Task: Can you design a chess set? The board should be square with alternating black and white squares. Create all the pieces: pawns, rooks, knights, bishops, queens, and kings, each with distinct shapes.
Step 5166:
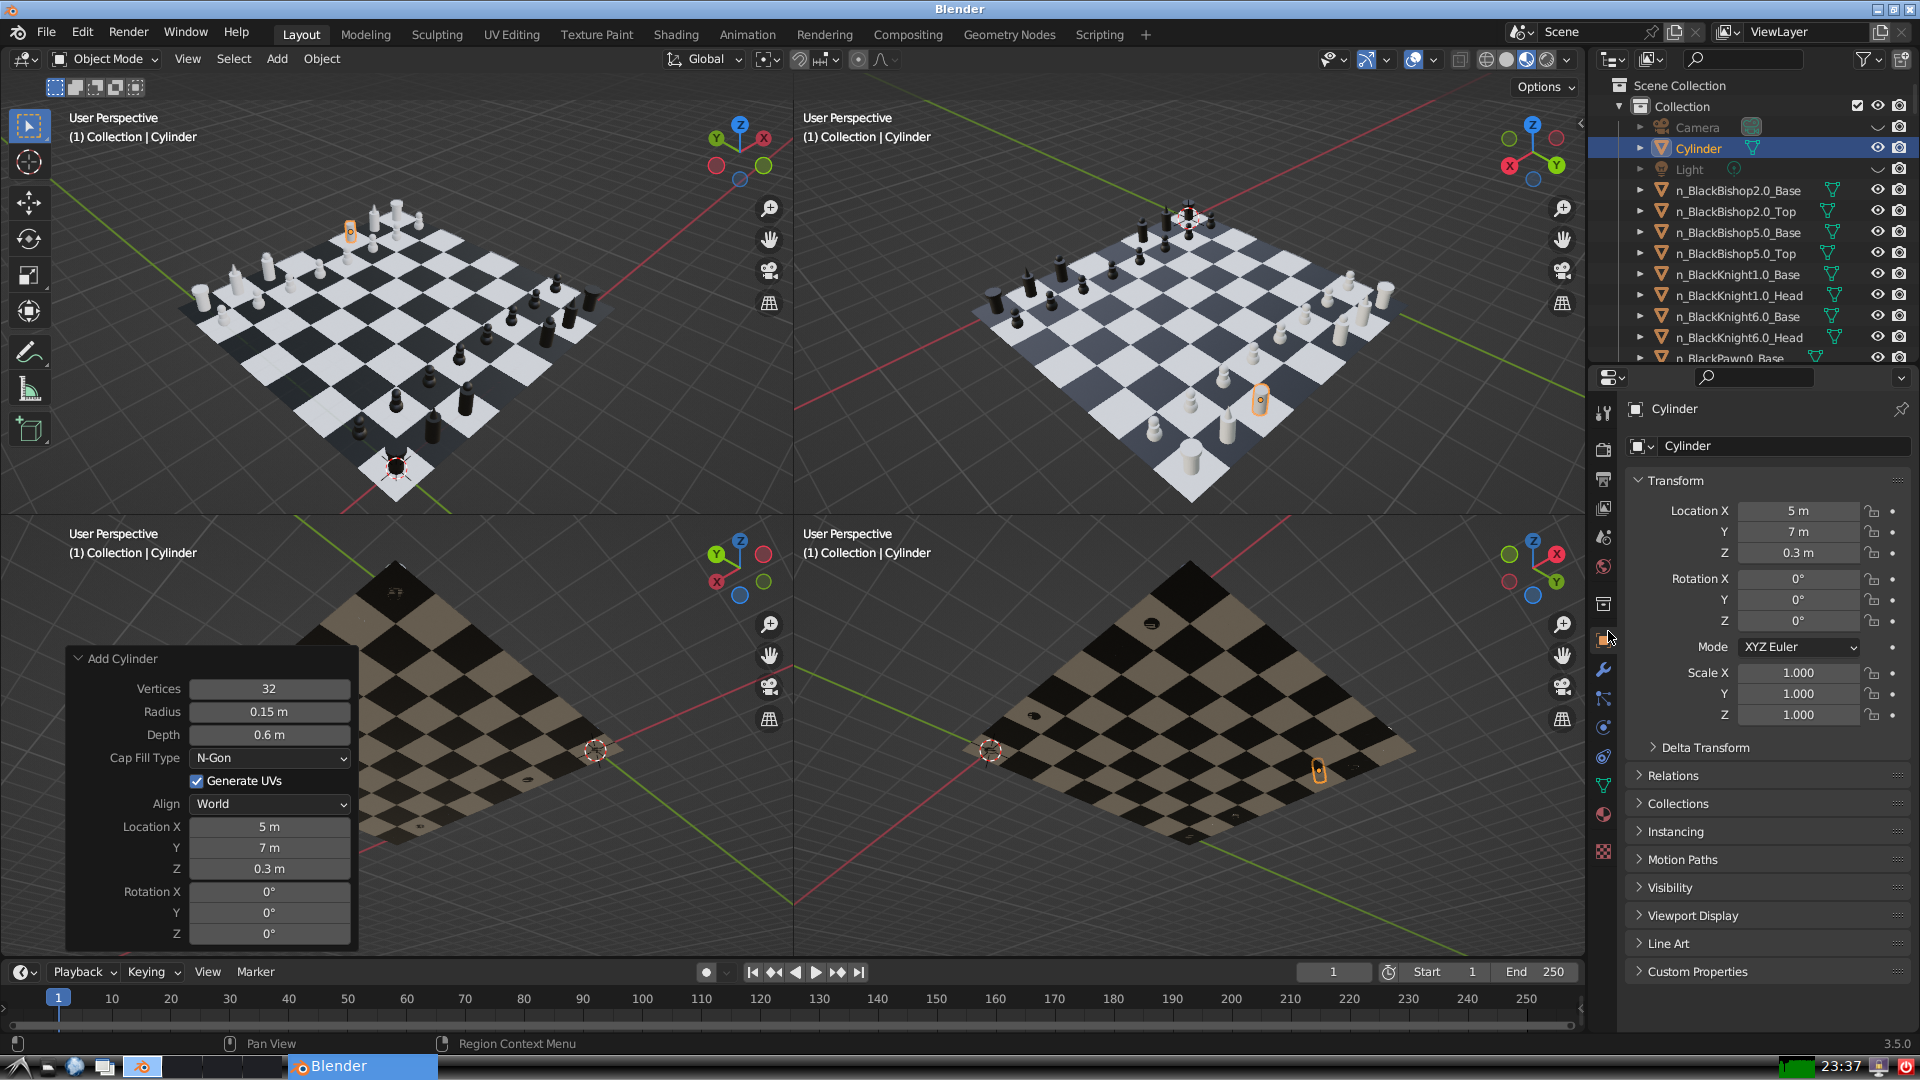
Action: {"mouse_move": [1732, 445]}